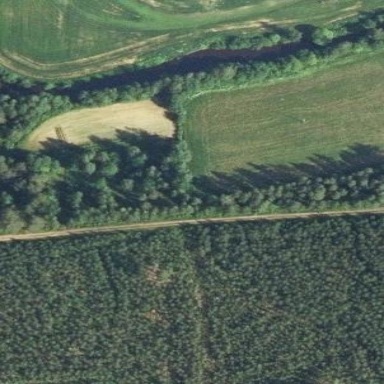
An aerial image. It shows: Forest area.